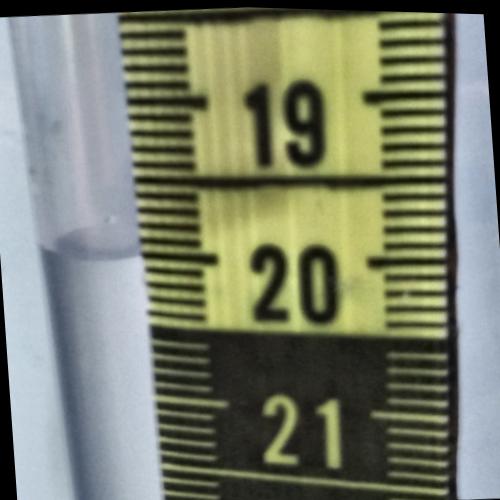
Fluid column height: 20.0 cm